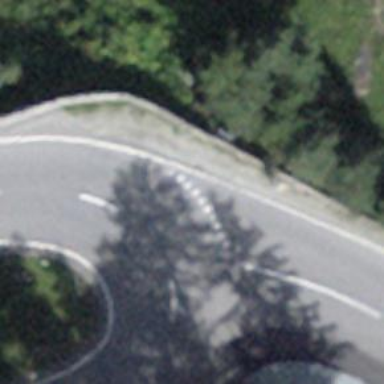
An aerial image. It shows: Road with "give way" sign.